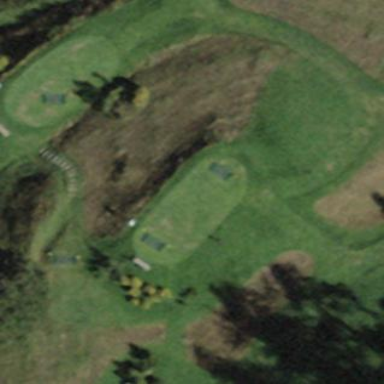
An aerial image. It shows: Golf tee.